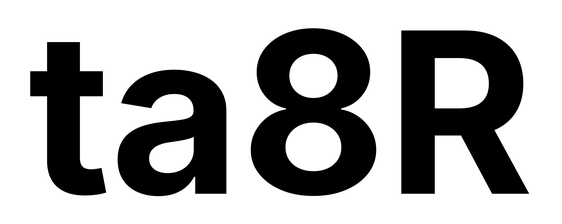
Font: Inter_Bold